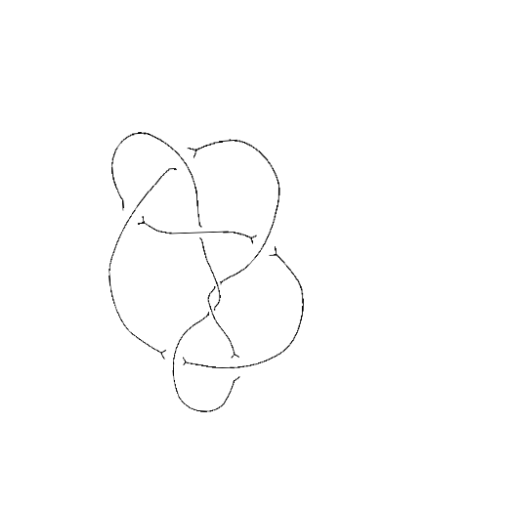
Crossing number: 8